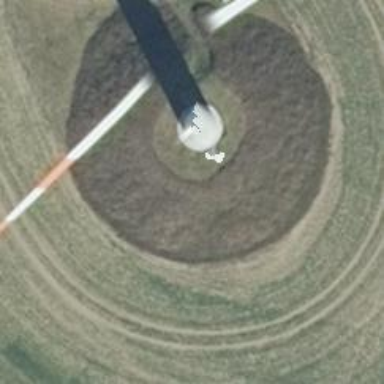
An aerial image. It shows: Wind generator powered by wind. The generator type is horizontal axis and it uses wind turbines.